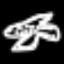
Label: airplane